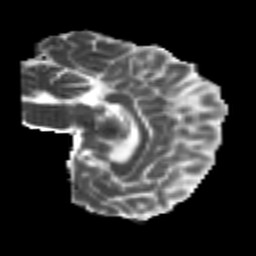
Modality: MD
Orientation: sagittal
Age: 22
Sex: female
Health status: healthy
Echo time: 0.074 s